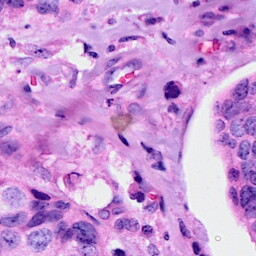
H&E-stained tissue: Breast